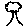
Label: tree